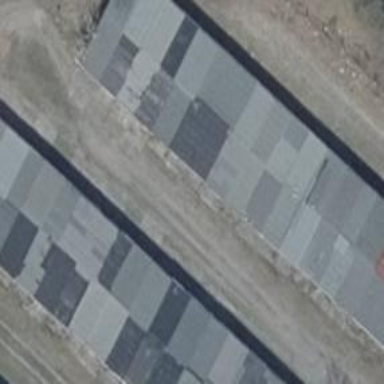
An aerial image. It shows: Group of garages.